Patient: sex M, age 75
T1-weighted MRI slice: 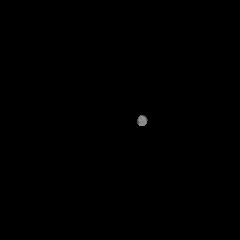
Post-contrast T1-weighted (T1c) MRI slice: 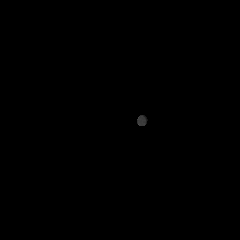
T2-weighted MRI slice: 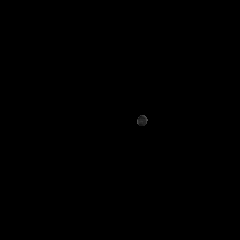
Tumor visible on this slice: no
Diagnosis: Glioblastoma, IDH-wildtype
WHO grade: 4